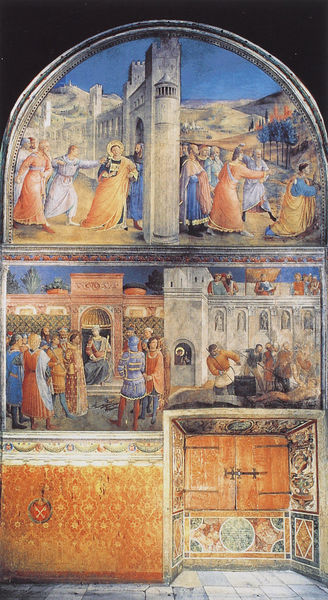
Titel: Freskenzyklus der Cappella Niccolina: Darstellung von Szenen aus dem Leben der Erzdiakone Stephanus und Laurentius
Künstler: Fra Angelico
Standort: Rom, Città del Vaticano, Palazzi Vaticani, Cappella Niccolina (EU - I - Latium)
Schlagwörter: blau, himmel, menschen, stadt, raum, tür, zimmer, gebäude, haus, rot, gold, mantel, renaissance, bogen, fassade, berge, mauer, religion, christus, romanik, stadtmauer, heilige, wandbild, szenen, romanisch, burganlage